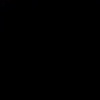
Label: space